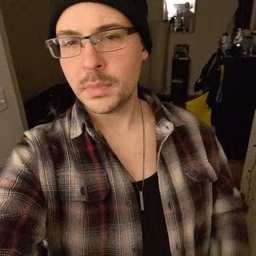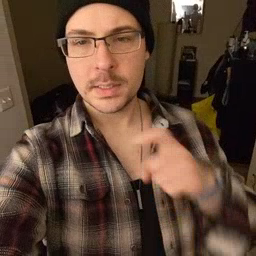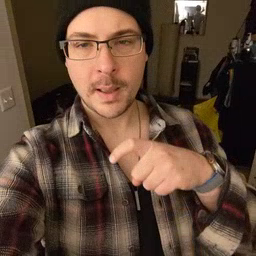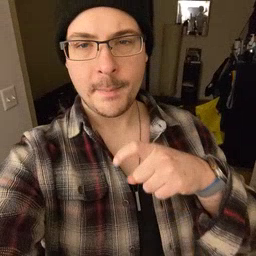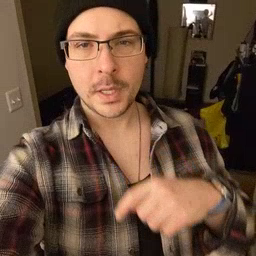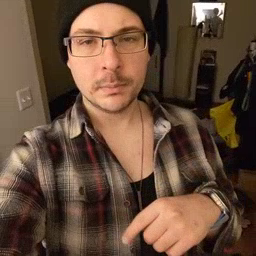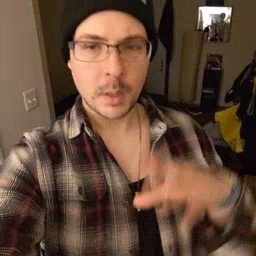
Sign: time